Field crop: maize
Growth stage: 2
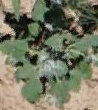
Species: chenopodium